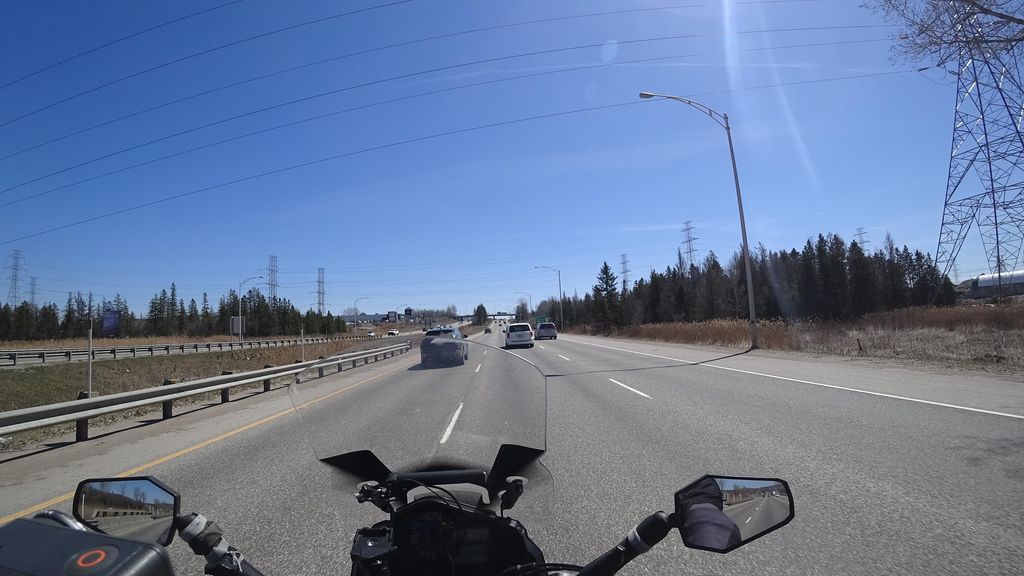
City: quebec_city